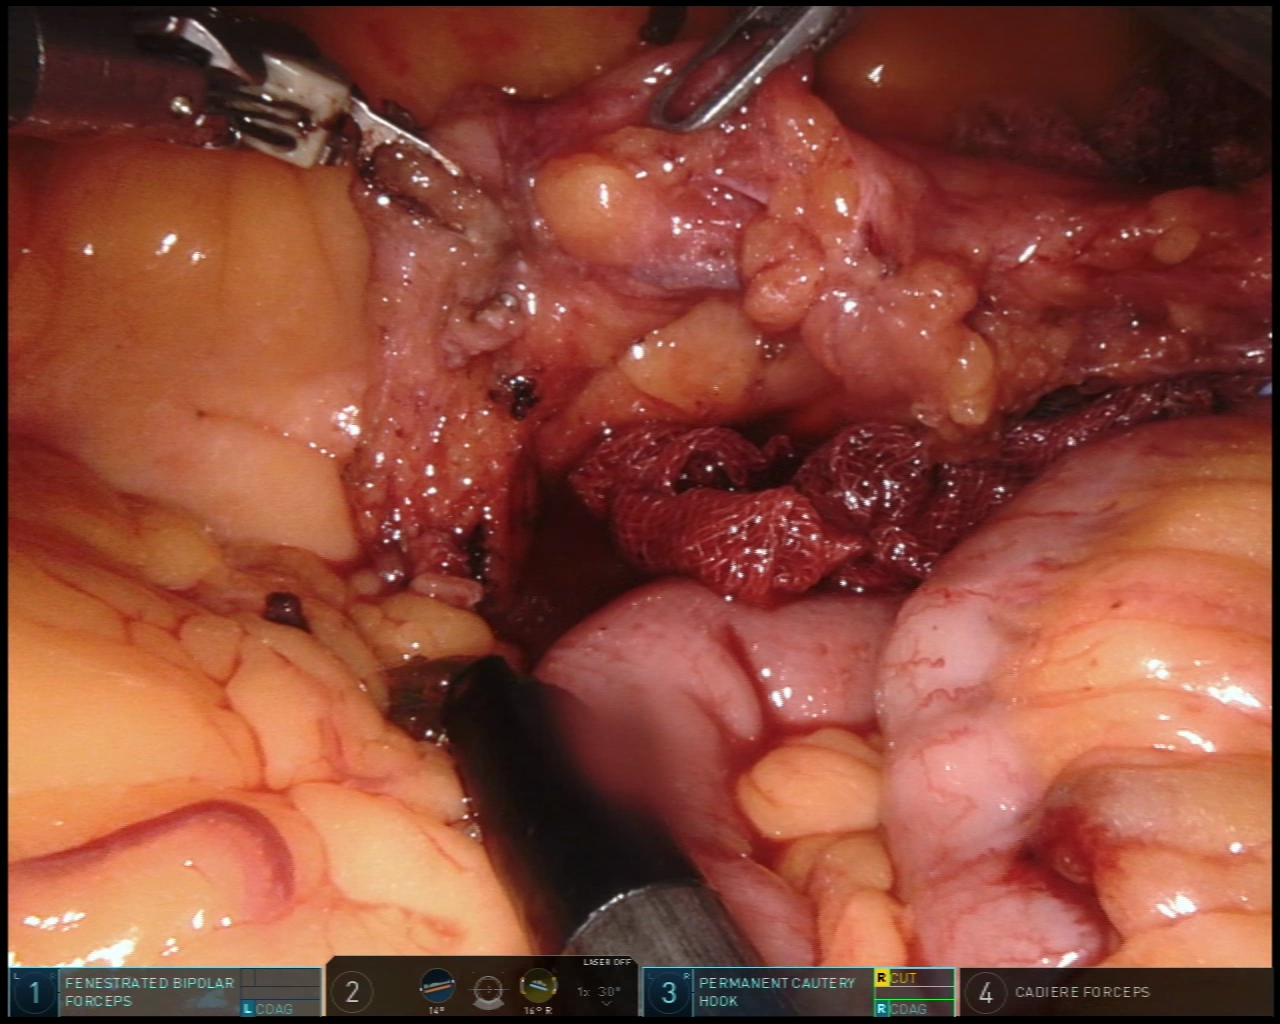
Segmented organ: intestinal_veins
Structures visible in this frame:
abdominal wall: no
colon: no
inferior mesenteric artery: no
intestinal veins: yes
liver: no
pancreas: no
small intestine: yes
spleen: no
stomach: no
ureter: no
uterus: no
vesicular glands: no